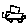
Label: car